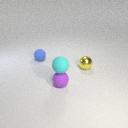
small cyan rubber sphere above small purple rubber sphere